Interaction volume radius: 5 \u00c5
Interaction volume height: 15 \u00c5
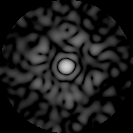
Disorder parameter: 0.8255